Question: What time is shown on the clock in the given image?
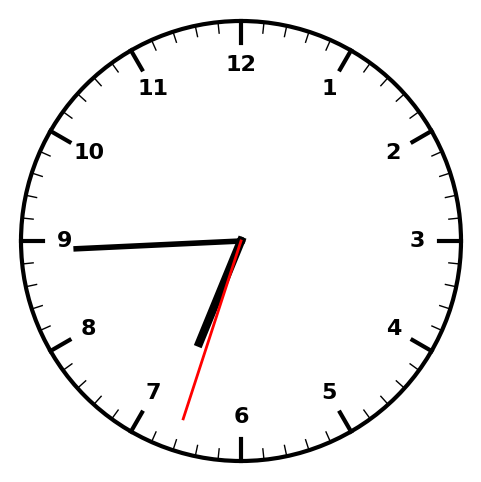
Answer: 06:44:33